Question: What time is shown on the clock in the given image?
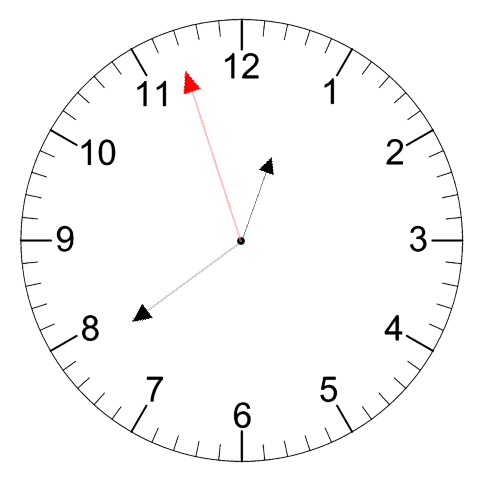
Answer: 12:38:57